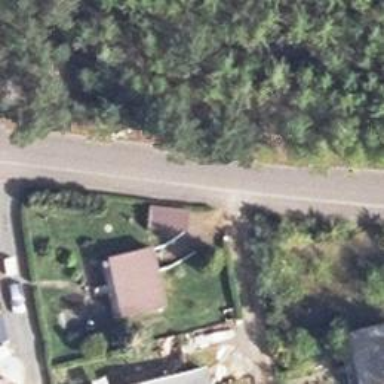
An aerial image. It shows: Residential road with gravel surface.